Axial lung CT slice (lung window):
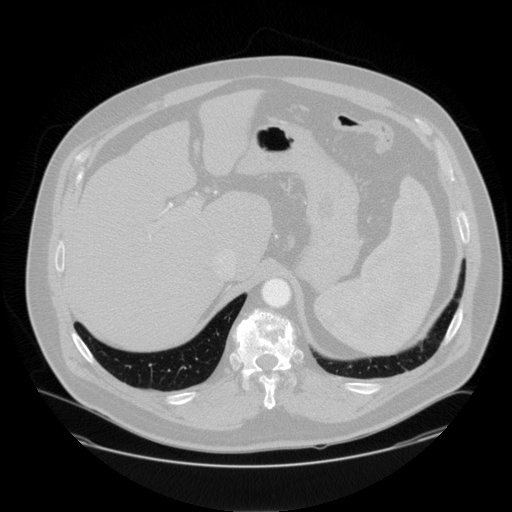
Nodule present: no